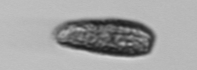
Label: Pseudochattonella_farcimen